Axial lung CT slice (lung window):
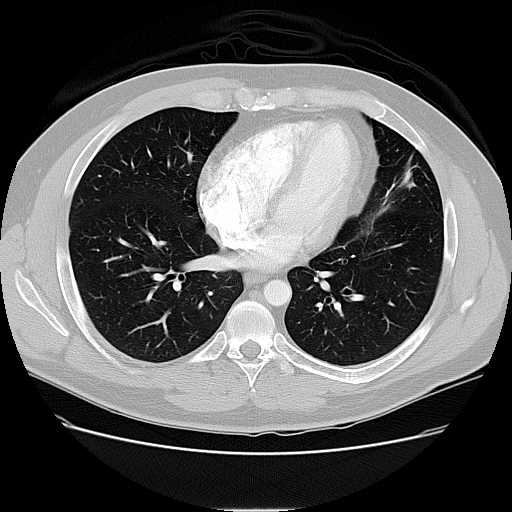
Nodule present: no